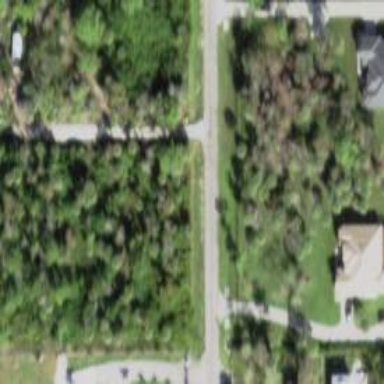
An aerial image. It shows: Driveway leading to service road.